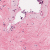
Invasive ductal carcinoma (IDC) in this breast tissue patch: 0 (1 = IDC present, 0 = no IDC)